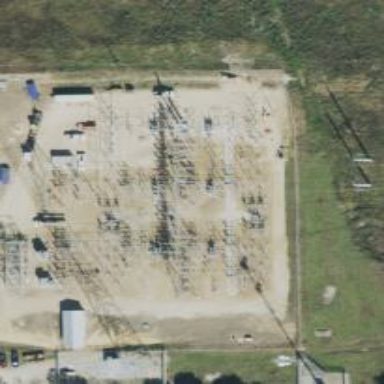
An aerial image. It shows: Switch for power supply.